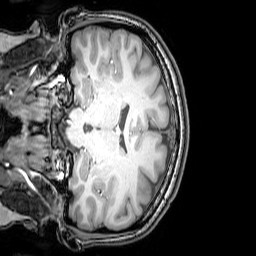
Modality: T1w
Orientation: coronal
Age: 25
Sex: female
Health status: healthy
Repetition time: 0.081 s
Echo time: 0.037 s